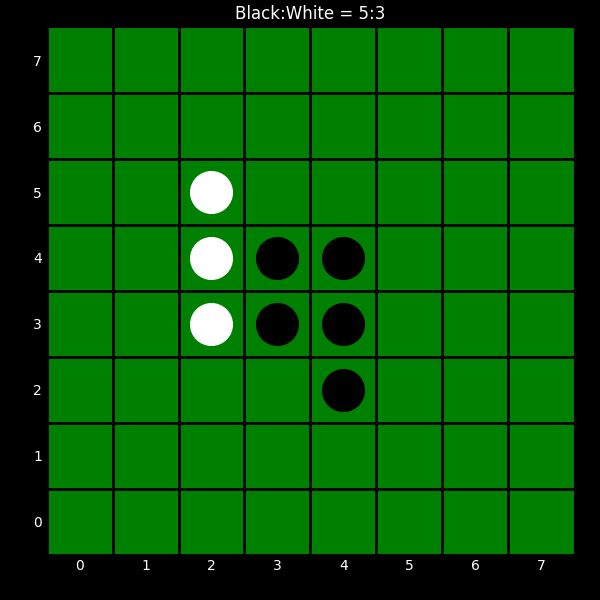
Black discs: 5
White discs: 3